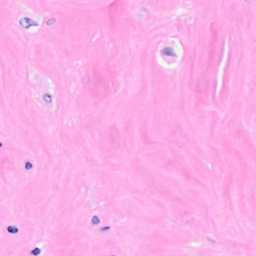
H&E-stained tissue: Breast